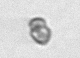
Label: Heterocapsa_rotundata